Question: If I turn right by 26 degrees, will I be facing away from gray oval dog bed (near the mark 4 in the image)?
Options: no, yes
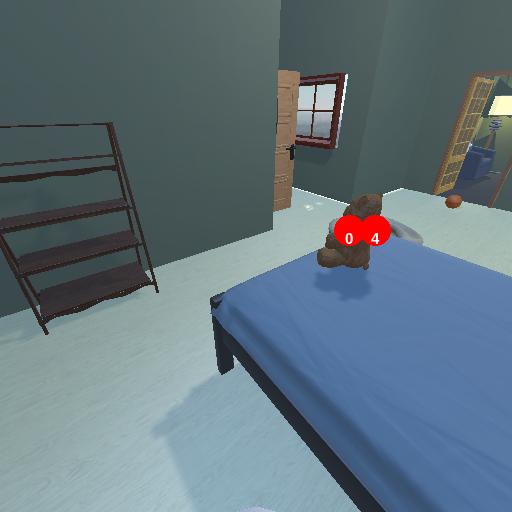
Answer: no